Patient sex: M
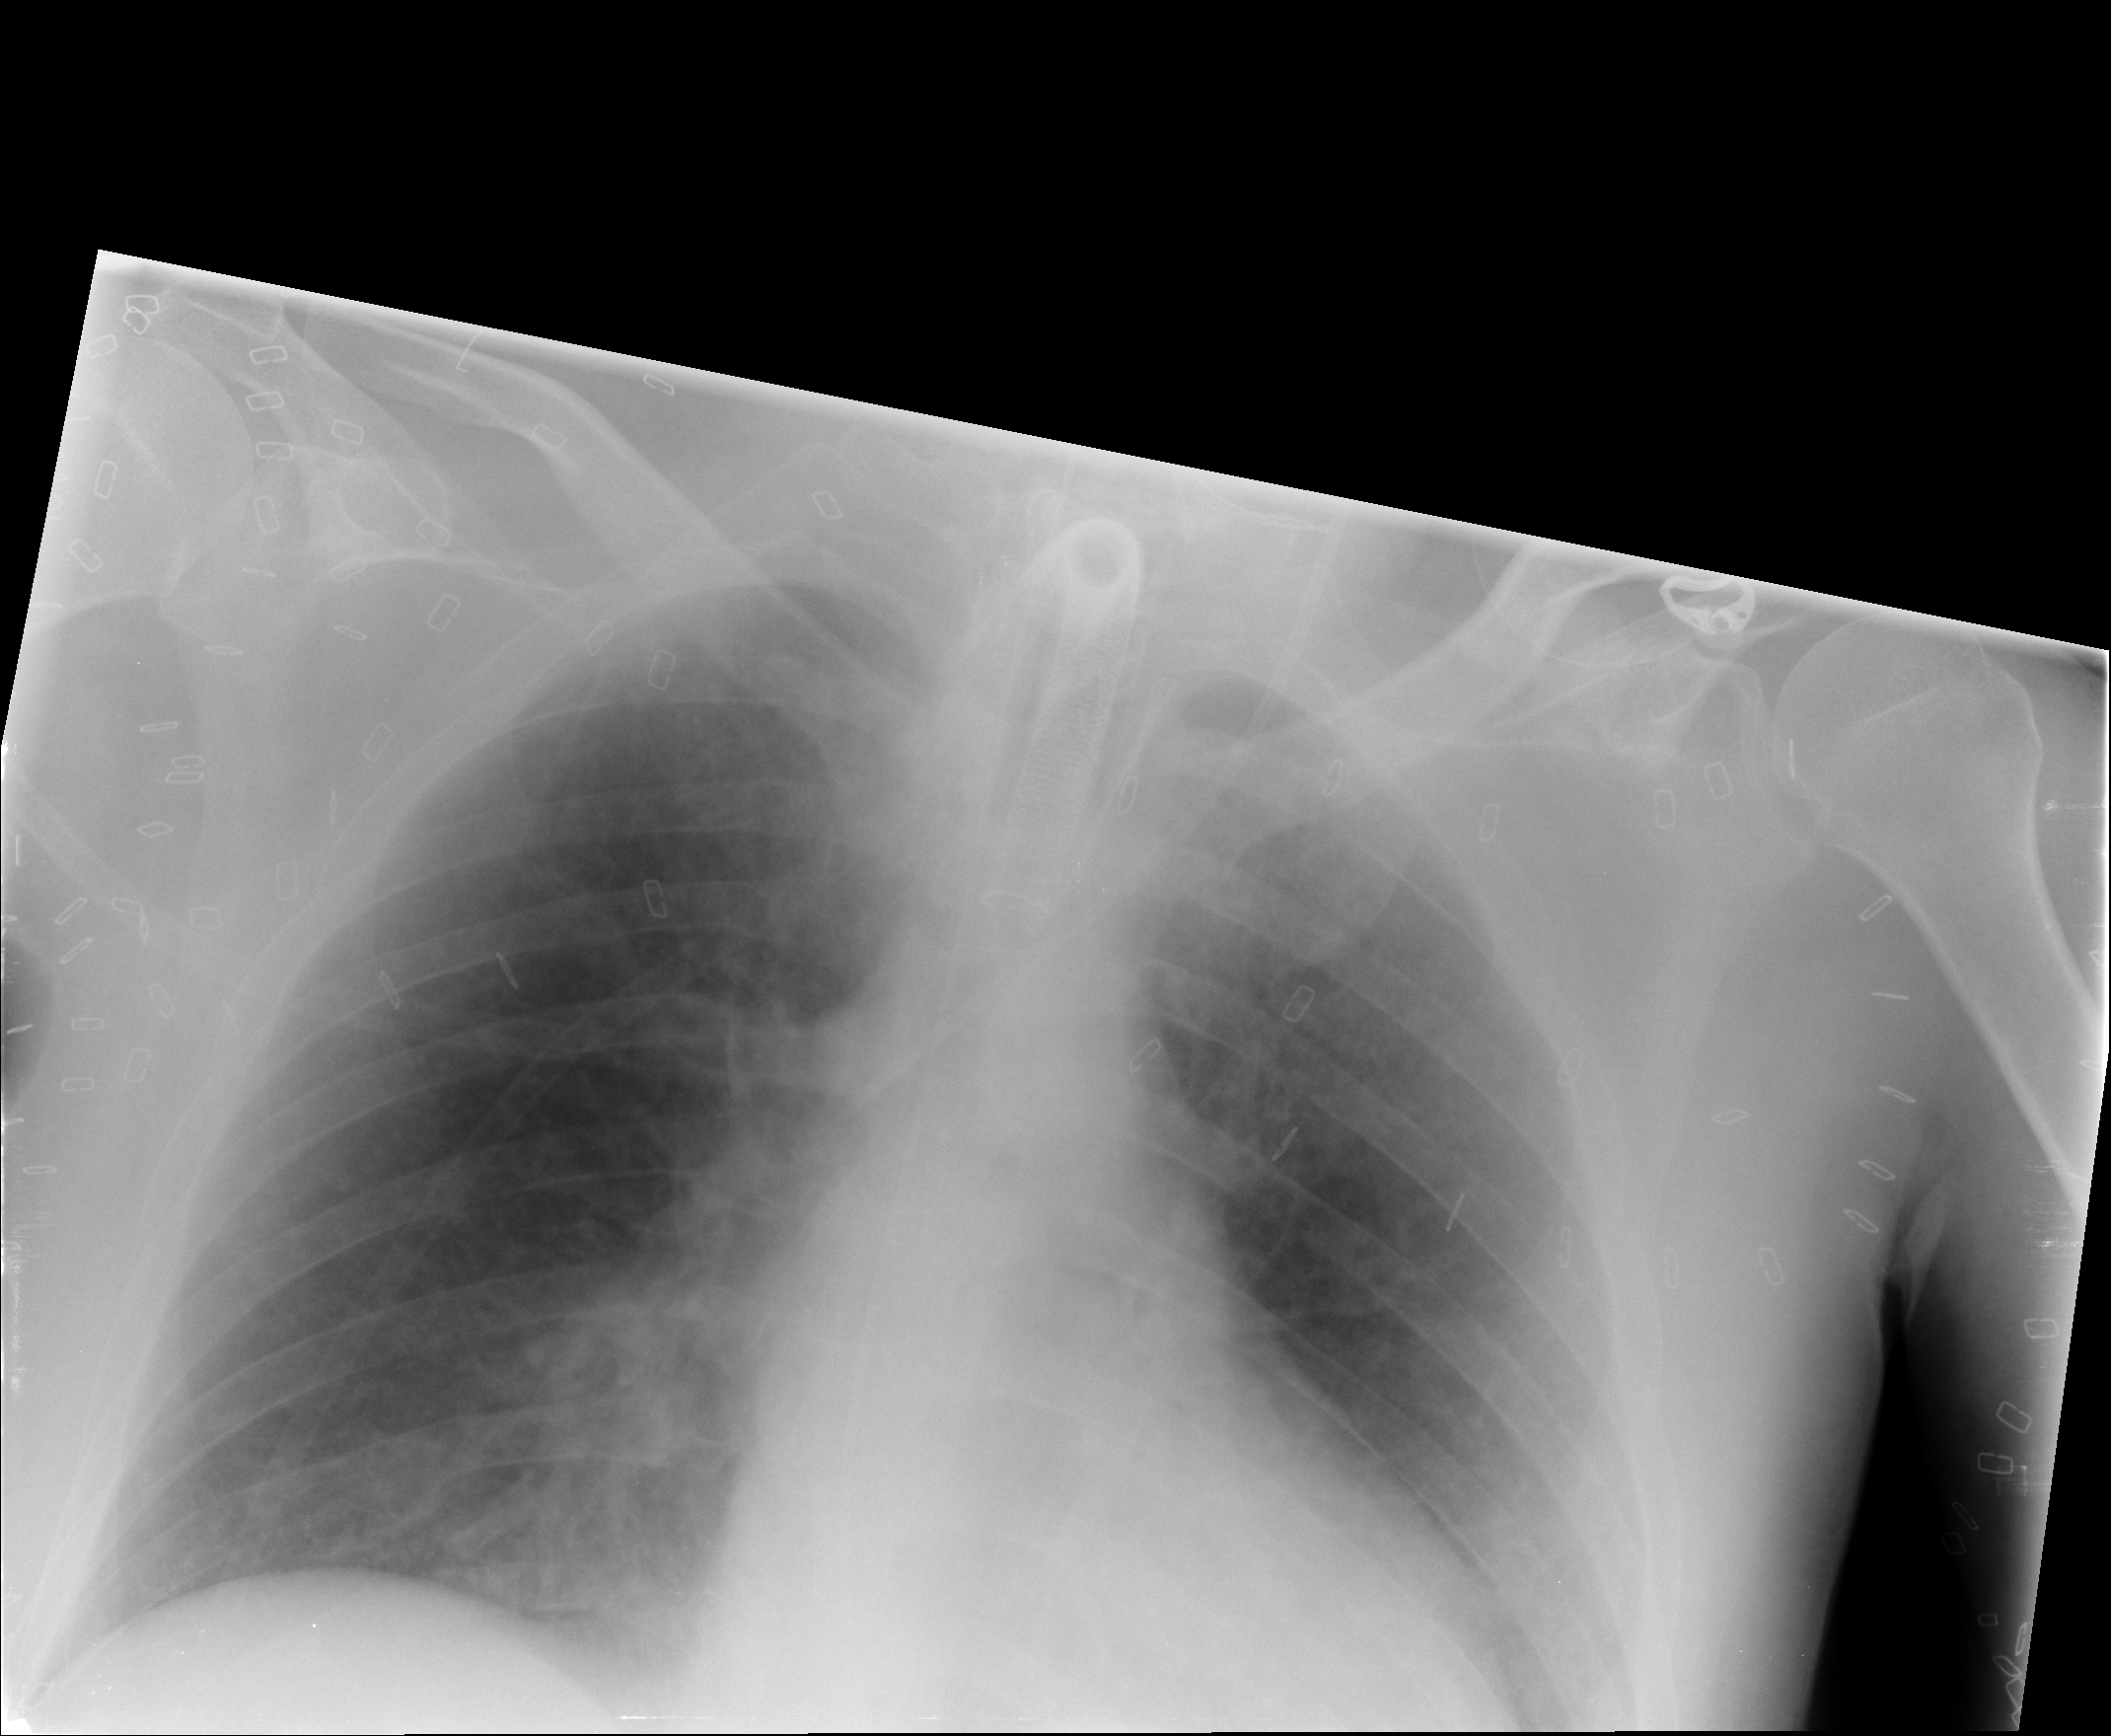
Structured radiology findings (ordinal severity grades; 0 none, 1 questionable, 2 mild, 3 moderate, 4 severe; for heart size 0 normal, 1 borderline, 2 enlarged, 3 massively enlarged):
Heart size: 0
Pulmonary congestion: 0
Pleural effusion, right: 0
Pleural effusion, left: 1
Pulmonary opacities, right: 0
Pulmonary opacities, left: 0
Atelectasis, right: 0
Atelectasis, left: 1